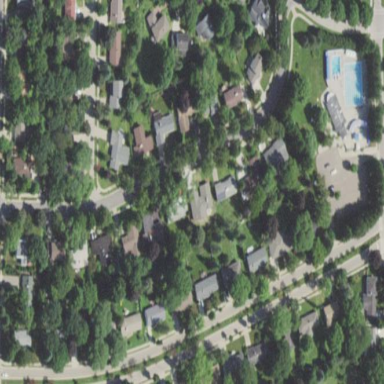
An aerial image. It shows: Sidewalk.